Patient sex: M
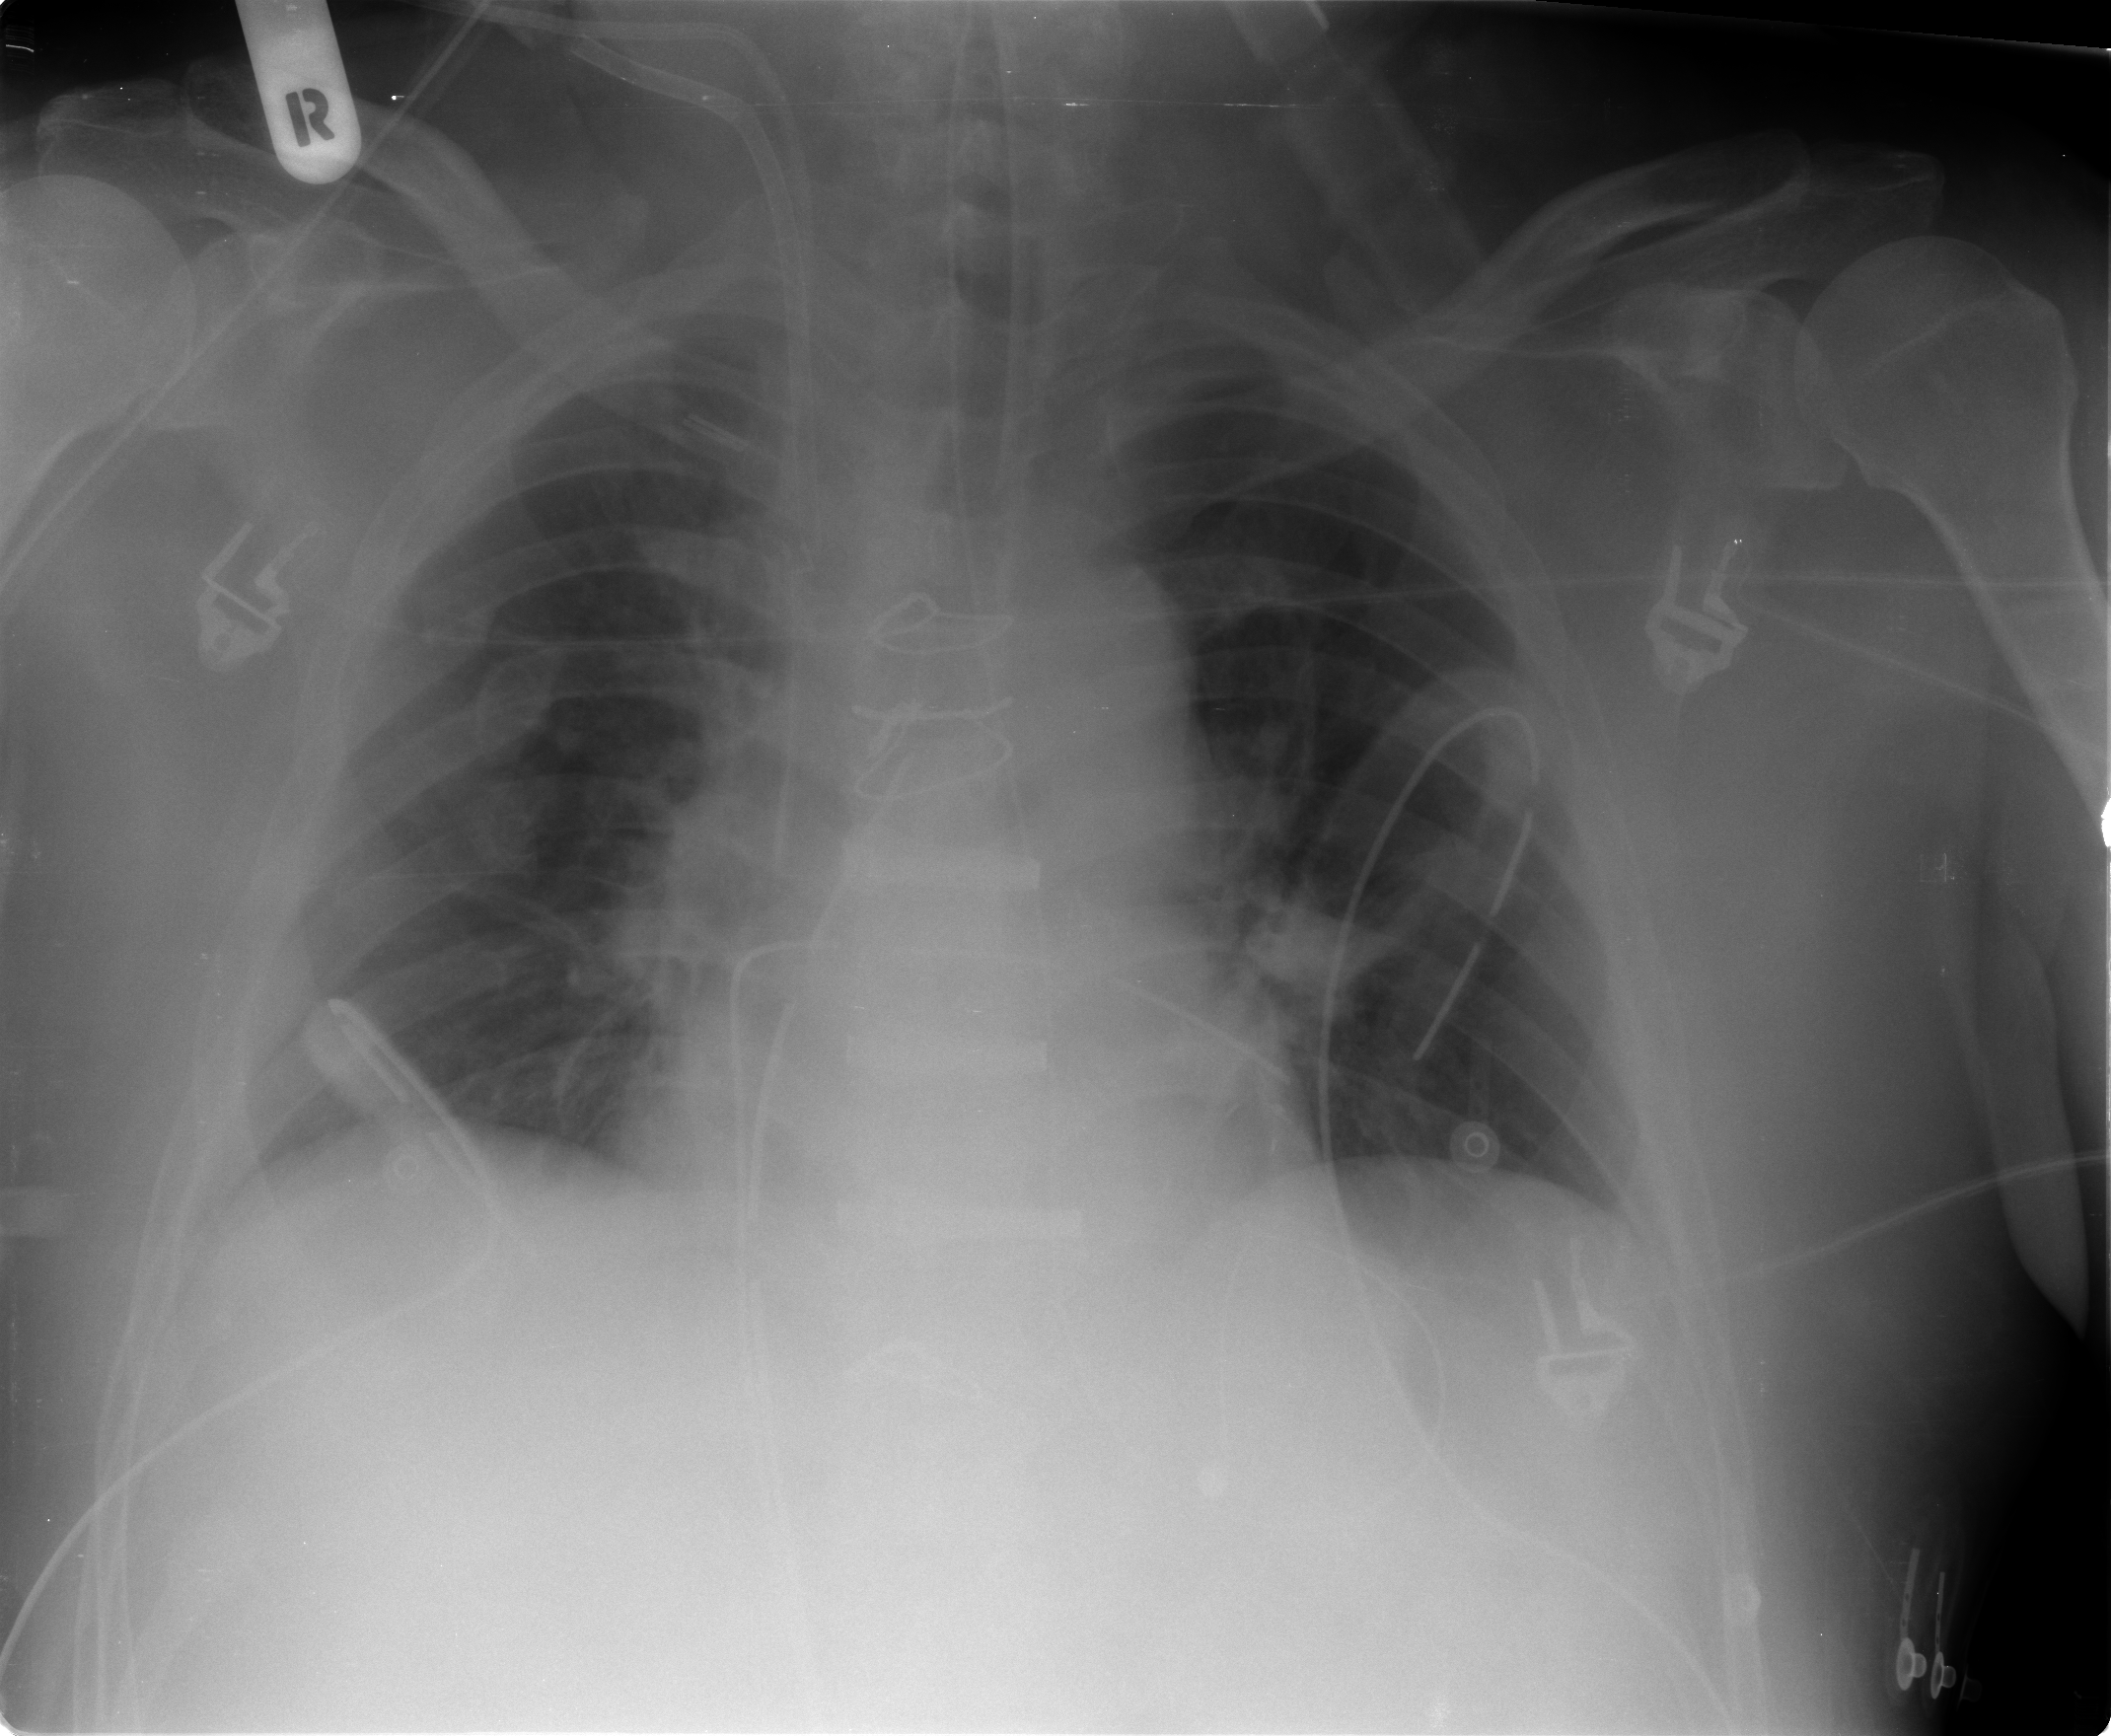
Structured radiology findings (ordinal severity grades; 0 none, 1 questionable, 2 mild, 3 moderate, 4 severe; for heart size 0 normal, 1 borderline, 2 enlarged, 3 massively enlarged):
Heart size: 0
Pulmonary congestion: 1
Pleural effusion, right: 1
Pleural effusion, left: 0
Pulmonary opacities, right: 0
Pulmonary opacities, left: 0
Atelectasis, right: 1
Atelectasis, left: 2